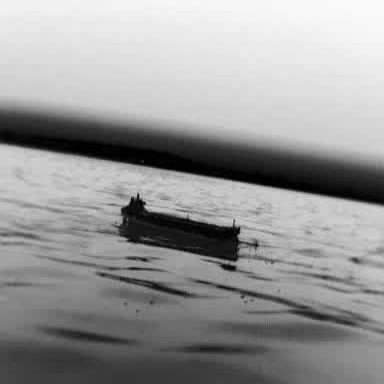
There is a liner in the infrared image.